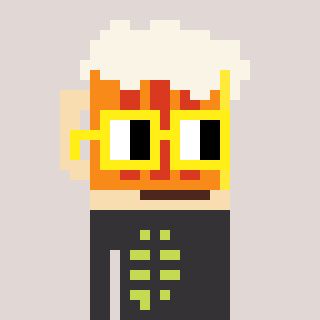
a pixel art character with square yellow glasses, a beer-shaped head and a grayscale-colored body on a warm background